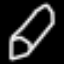
Label: pencil